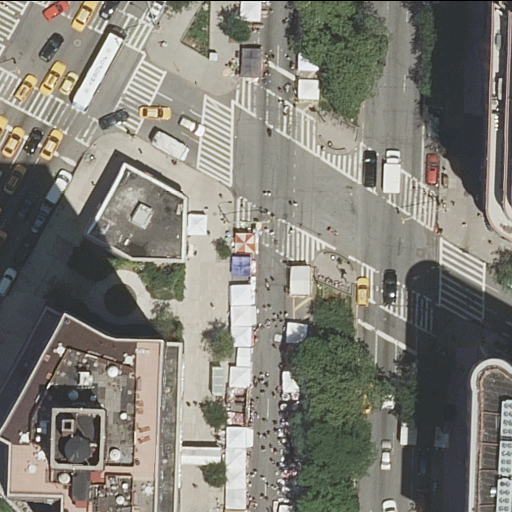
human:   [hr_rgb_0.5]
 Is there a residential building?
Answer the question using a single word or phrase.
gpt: yes

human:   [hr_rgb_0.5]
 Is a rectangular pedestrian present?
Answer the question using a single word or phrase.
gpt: no

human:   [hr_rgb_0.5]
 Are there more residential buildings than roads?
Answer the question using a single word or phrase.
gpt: no

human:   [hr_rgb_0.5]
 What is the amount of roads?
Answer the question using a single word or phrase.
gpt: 14

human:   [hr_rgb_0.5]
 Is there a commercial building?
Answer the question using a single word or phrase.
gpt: no

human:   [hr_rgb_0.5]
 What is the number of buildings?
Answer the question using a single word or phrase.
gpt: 5

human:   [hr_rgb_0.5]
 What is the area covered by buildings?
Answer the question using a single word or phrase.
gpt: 1012m2

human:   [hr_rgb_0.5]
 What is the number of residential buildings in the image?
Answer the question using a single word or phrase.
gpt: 5

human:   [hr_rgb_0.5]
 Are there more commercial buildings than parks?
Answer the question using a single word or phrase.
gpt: no

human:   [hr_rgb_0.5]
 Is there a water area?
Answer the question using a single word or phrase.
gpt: no

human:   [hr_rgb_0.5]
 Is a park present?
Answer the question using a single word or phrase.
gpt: yes

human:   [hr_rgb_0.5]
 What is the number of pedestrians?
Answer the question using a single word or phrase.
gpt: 1

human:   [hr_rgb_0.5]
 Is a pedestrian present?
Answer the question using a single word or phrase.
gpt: yes

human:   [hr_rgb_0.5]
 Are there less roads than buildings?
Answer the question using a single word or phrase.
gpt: no

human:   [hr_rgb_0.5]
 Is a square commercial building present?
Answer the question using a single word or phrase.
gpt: no

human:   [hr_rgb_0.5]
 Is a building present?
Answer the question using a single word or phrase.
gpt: yes

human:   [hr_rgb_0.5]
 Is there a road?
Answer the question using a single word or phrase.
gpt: yes

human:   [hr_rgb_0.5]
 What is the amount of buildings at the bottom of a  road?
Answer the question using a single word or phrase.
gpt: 3

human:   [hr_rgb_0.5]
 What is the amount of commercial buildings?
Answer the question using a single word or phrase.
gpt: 0

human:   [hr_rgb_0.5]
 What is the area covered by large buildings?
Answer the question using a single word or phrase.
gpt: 0m2

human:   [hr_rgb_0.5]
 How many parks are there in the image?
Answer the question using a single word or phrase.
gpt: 1

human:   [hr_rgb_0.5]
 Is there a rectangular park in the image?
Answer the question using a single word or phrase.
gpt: yes

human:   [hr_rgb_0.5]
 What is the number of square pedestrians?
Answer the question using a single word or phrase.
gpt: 0

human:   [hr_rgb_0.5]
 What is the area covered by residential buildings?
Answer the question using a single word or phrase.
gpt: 1012m2

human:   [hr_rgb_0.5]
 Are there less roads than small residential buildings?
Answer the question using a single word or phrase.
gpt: no

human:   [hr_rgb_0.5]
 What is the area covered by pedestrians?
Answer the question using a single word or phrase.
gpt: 404m2

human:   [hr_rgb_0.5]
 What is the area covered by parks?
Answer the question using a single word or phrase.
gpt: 50m2

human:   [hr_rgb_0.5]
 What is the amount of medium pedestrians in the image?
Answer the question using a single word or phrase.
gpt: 1

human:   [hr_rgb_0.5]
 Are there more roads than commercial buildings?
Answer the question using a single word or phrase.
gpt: yes

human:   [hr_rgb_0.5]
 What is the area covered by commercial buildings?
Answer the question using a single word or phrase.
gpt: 0m2

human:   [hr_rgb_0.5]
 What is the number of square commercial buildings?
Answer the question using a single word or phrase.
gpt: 0

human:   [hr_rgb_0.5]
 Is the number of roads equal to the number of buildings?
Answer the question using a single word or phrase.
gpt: no

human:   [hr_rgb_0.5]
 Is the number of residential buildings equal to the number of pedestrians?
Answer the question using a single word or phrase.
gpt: no

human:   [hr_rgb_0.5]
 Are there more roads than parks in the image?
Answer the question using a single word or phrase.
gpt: yes

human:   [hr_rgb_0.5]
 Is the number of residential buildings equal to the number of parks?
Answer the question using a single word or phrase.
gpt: no

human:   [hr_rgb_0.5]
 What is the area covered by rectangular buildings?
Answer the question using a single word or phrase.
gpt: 801m2

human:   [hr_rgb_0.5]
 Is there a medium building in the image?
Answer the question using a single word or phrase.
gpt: yes

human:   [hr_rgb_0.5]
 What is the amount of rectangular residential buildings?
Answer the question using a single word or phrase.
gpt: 4

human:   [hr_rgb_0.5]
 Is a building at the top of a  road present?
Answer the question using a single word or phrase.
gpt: yes

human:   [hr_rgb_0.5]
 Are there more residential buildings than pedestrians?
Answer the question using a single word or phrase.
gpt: yes

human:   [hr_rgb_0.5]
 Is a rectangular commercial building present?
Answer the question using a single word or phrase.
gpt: no

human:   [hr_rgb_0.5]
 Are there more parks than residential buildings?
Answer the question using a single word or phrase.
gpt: no

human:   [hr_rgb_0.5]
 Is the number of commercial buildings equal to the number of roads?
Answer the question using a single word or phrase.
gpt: no

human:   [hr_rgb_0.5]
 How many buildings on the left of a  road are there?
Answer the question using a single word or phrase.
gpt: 2

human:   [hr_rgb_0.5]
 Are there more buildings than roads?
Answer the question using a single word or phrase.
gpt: no

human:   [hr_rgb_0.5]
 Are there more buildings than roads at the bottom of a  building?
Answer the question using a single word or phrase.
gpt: no

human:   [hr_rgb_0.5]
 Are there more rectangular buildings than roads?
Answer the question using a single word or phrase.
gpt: no

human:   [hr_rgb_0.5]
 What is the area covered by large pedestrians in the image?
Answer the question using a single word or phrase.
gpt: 0m2

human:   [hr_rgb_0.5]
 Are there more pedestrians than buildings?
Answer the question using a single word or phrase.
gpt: no

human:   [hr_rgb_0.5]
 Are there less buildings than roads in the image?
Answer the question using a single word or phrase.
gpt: yes

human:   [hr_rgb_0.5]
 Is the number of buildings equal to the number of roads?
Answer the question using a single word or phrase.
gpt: no

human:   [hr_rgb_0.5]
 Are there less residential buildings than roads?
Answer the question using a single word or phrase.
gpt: yes

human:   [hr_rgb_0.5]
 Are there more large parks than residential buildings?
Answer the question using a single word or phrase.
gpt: no

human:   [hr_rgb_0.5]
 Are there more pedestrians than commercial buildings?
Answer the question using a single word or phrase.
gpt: yes

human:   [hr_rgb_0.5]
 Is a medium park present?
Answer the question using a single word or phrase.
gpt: no

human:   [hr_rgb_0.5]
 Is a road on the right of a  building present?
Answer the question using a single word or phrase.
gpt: yes

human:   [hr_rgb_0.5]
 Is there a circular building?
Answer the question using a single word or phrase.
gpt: no

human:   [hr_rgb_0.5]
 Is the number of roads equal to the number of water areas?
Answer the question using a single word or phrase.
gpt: no

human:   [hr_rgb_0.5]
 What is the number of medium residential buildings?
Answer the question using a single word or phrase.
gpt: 4

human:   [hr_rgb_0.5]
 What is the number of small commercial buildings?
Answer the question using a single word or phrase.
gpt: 0

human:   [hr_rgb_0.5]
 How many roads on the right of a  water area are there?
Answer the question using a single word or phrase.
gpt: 0

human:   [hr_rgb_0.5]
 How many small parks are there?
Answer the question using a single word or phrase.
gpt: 1

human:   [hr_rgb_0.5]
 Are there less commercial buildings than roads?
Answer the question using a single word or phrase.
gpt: yes

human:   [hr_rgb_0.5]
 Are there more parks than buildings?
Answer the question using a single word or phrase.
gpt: no